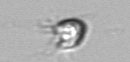
Label: Balanion